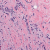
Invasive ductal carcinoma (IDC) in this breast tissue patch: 0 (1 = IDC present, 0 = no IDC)